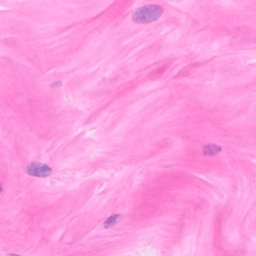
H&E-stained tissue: Breast